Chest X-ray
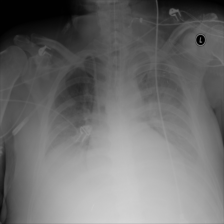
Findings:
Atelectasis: negative
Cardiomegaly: negative
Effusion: positive
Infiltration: positive
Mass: negative
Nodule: negative
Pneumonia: negative
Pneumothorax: negative
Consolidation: negative
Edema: positive
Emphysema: negative
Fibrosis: negative
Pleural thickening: negative
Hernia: negative